Question: How can I configure entity framework 6.x for Sqlite in Visual Studio 2013.
I want to configure my win-form application for SqLite with Entity Framework 6.x. I need process step by step described.
I tried some solutions, but no one is straight forward for the specific system requirement. There is some questions similar this, but in all they are asking to resolve their problem. My point is that, I want a neat step by step process to do this, so that people can get a straight forward way for this thing.
Currently I have installed data provided for .net framework 4.5.1 from <URL>. But when I am adding Ado.Net Entity Data Model, there is no provider listed for Sqlite db connection.

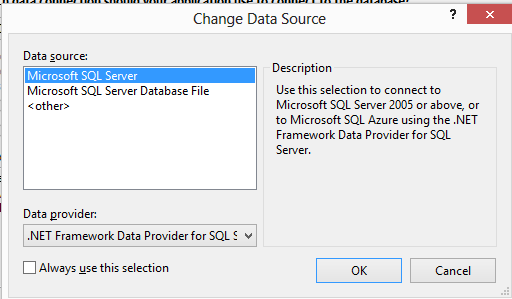
Answer: Close VS.
Go to this page: <URL>
Search for this on the page:
'Setups for 32-bit Windows (.NET Framework 4.5.1)'
and download the bundle for VS 2013 (The one that sais it's the only one that installs the packages for VS 2013 in bold letters).
Make sure to save the DLLs to GAC and to install the design time components (this does take some time).
Start VS.
You should be able to add connections to an SQLite database file now.